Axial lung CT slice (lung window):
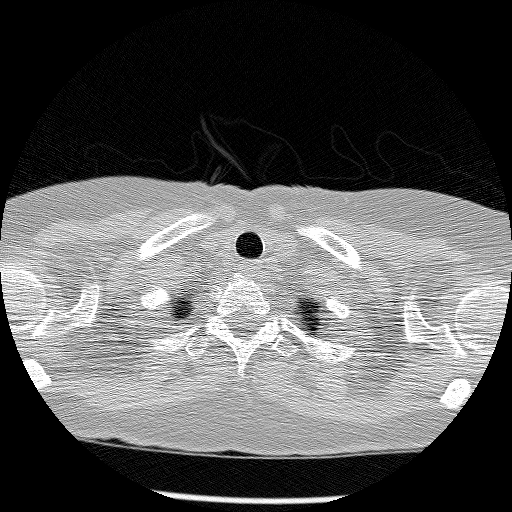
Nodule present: no